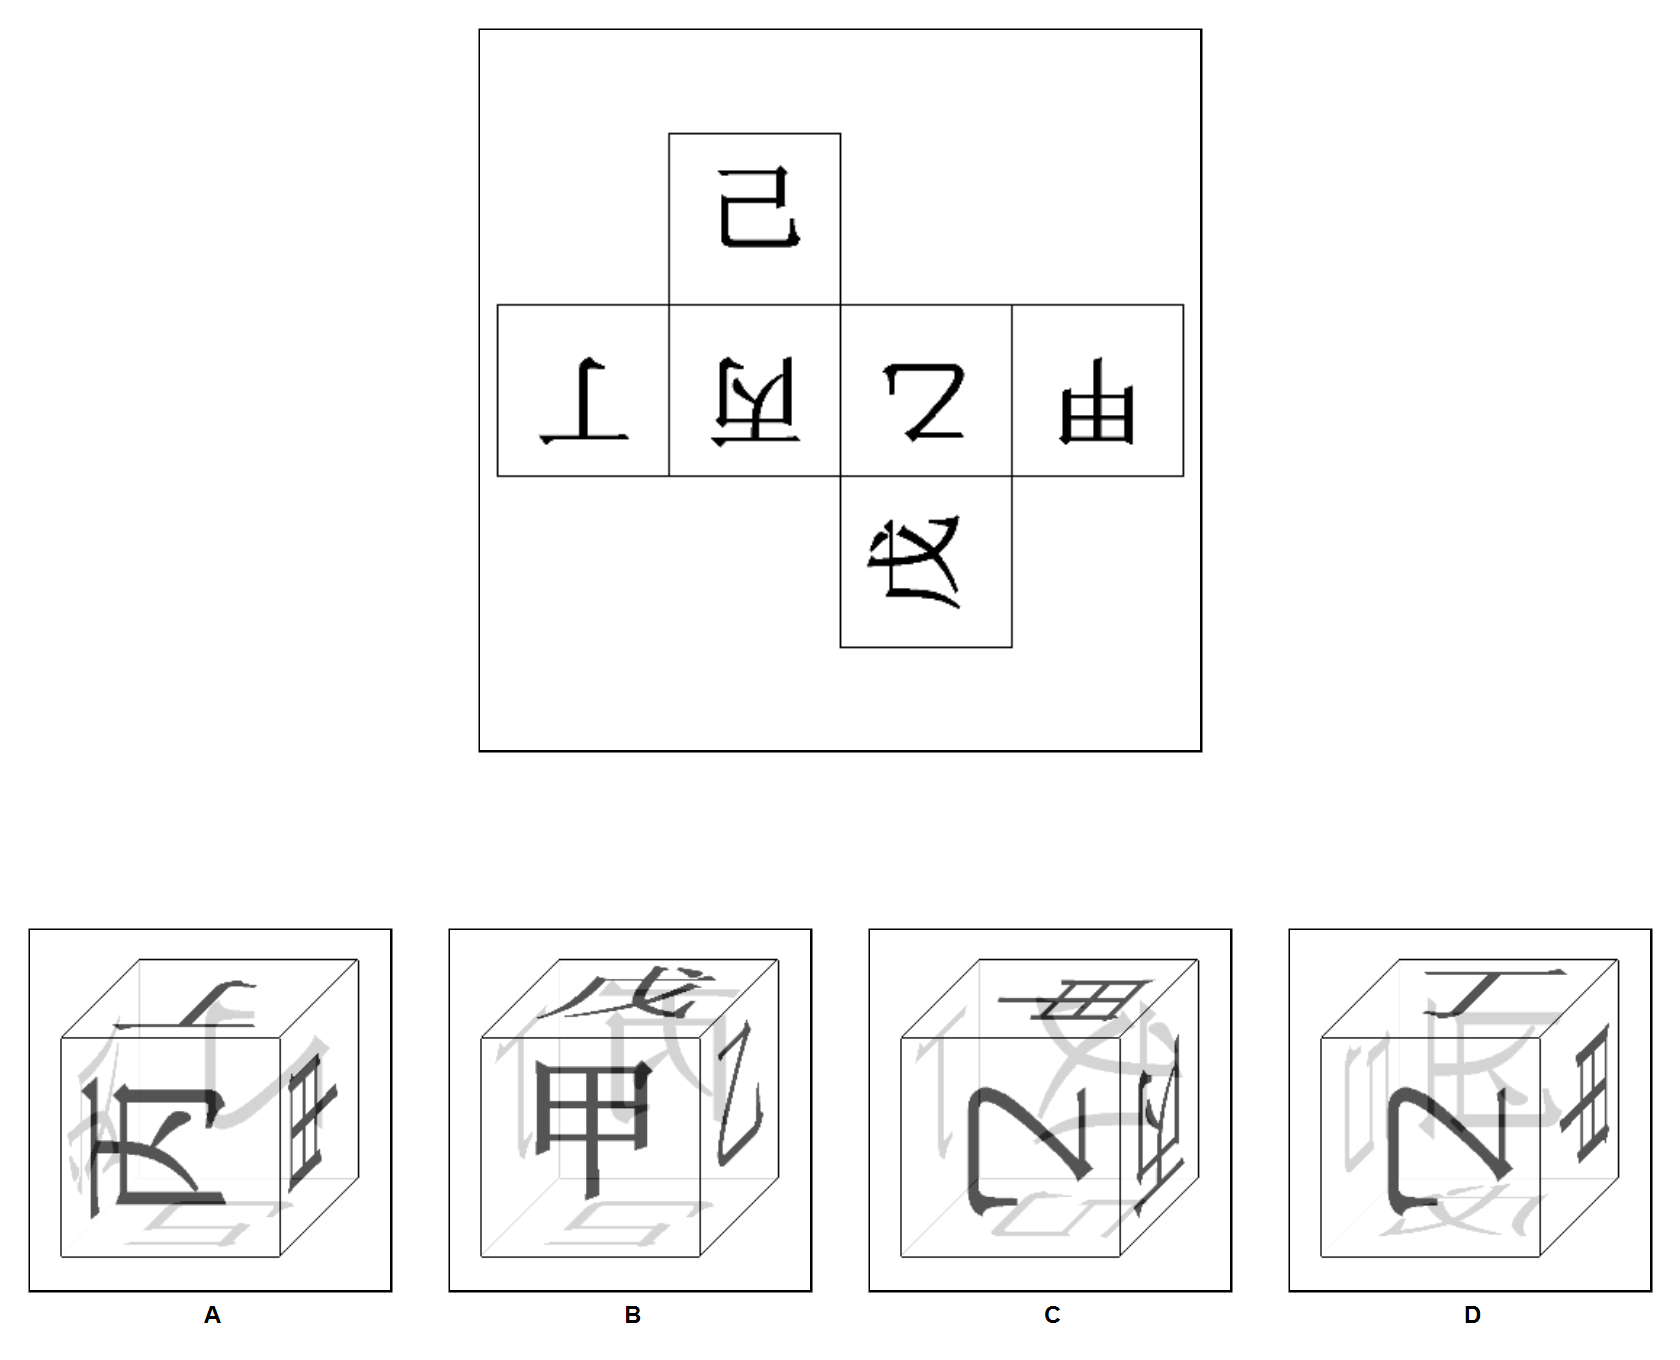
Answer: B